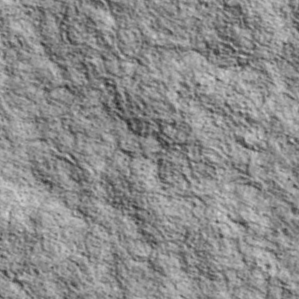
Label: non_frost